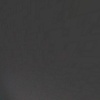
Label: space